Chest X-ray. View position: PA
Patient age: 44
Patient sex: F
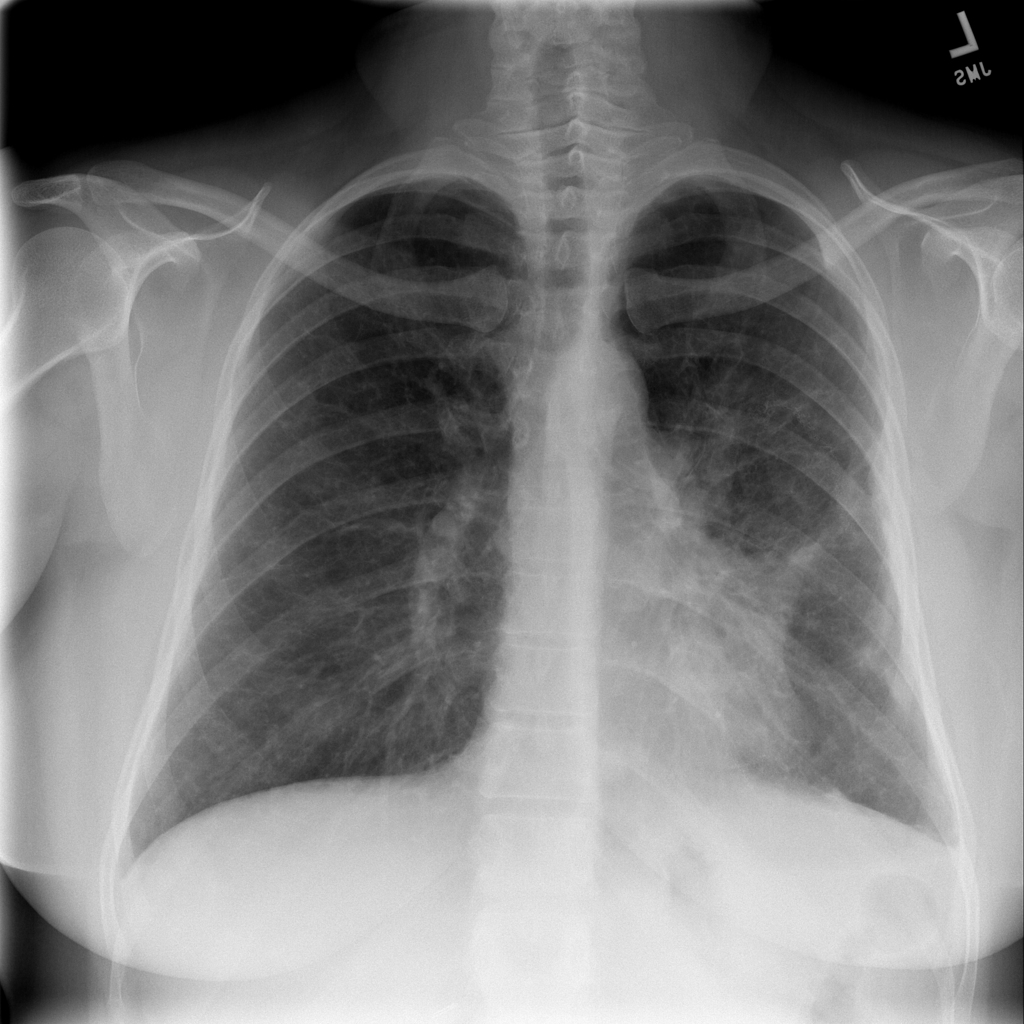
Finding: Pneumothorax